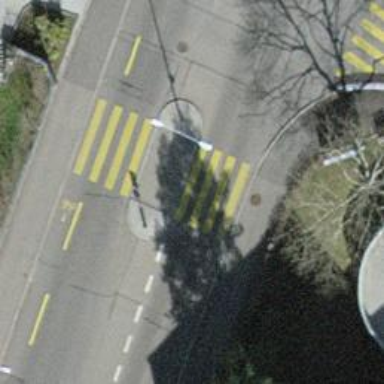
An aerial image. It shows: Uncontrolled zebra crossing with central island.